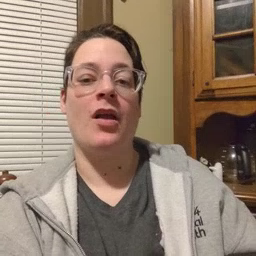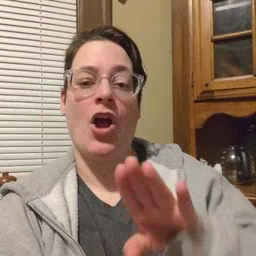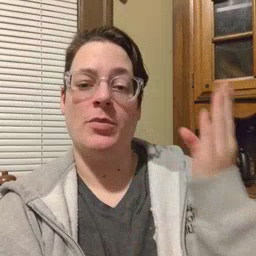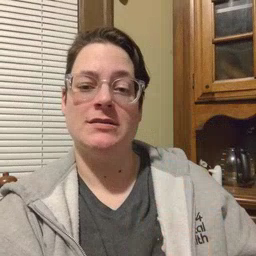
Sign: open